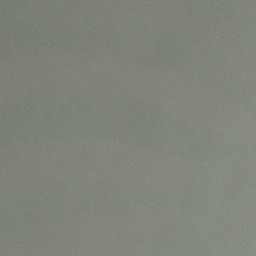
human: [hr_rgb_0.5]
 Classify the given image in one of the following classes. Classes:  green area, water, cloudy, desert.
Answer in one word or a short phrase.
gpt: cloudy